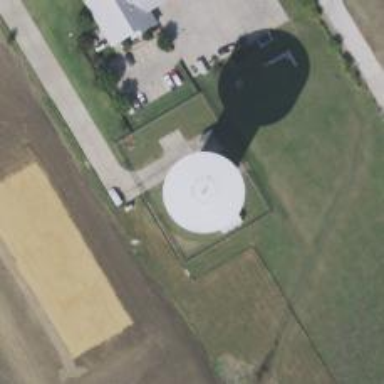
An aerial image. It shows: Water tower that is man-made.